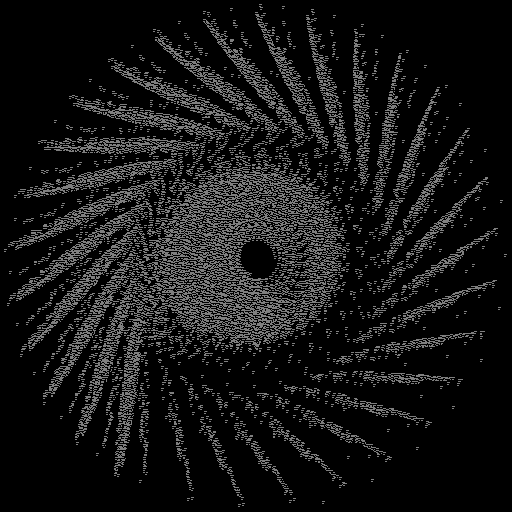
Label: fleabane